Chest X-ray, AP view. Patient: 20 years old, sex F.
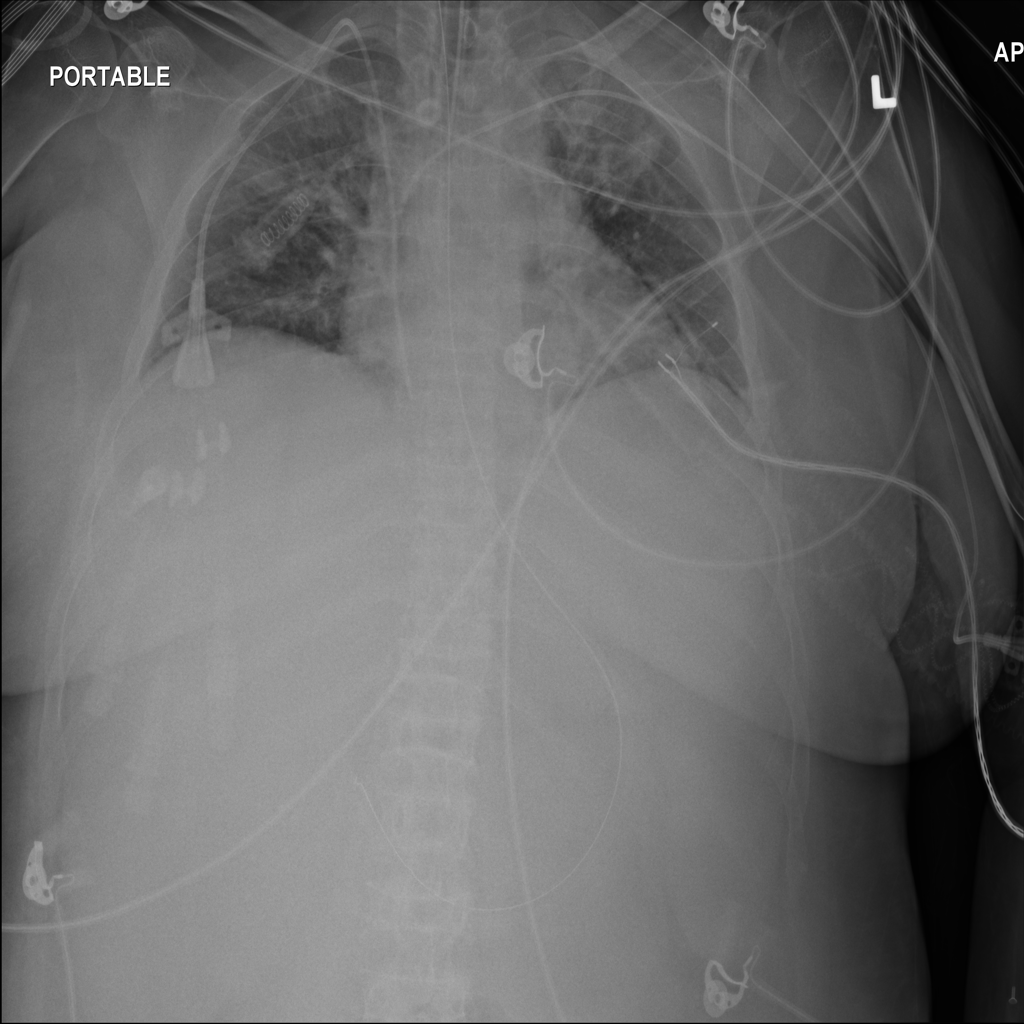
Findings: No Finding